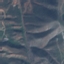
Label: HerbaceousVegetation